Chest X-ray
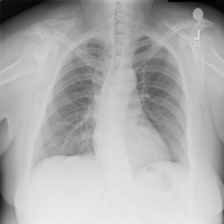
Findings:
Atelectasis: negative
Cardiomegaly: negative
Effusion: negative
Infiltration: negative
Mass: negative
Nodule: negative
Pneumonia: negative
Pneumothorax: negative
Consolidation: negative
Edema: negative
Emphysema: negative
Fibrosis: negative
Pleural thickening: negative
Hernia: negative